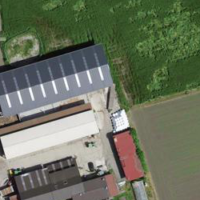
EUNIS habitat code: 52
Species observed at this site:
Corvus corone